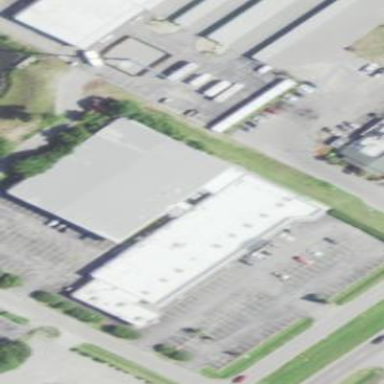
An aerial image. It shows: Building that houses bowling alley.